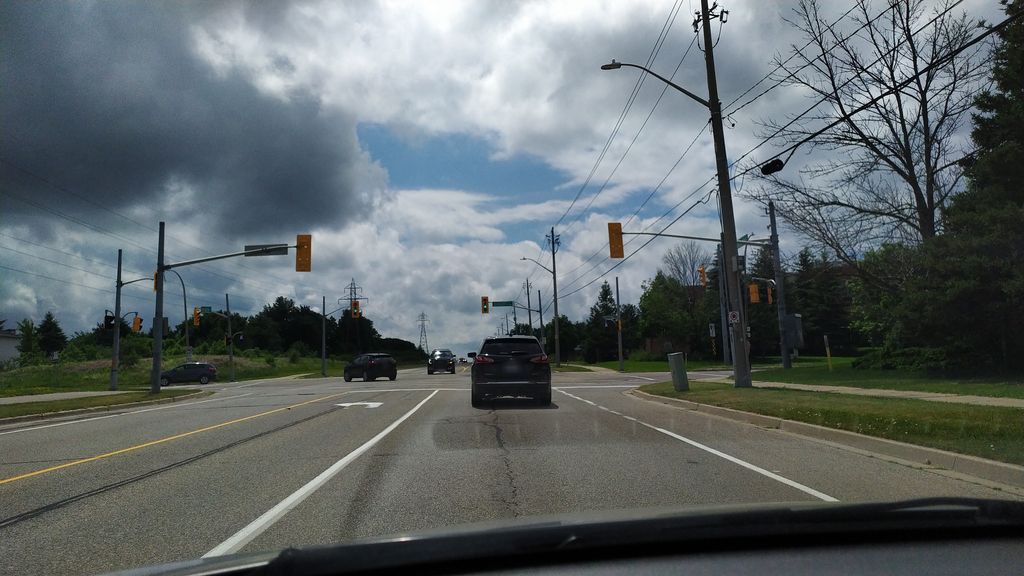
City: kitchener-waterloo